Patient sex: F
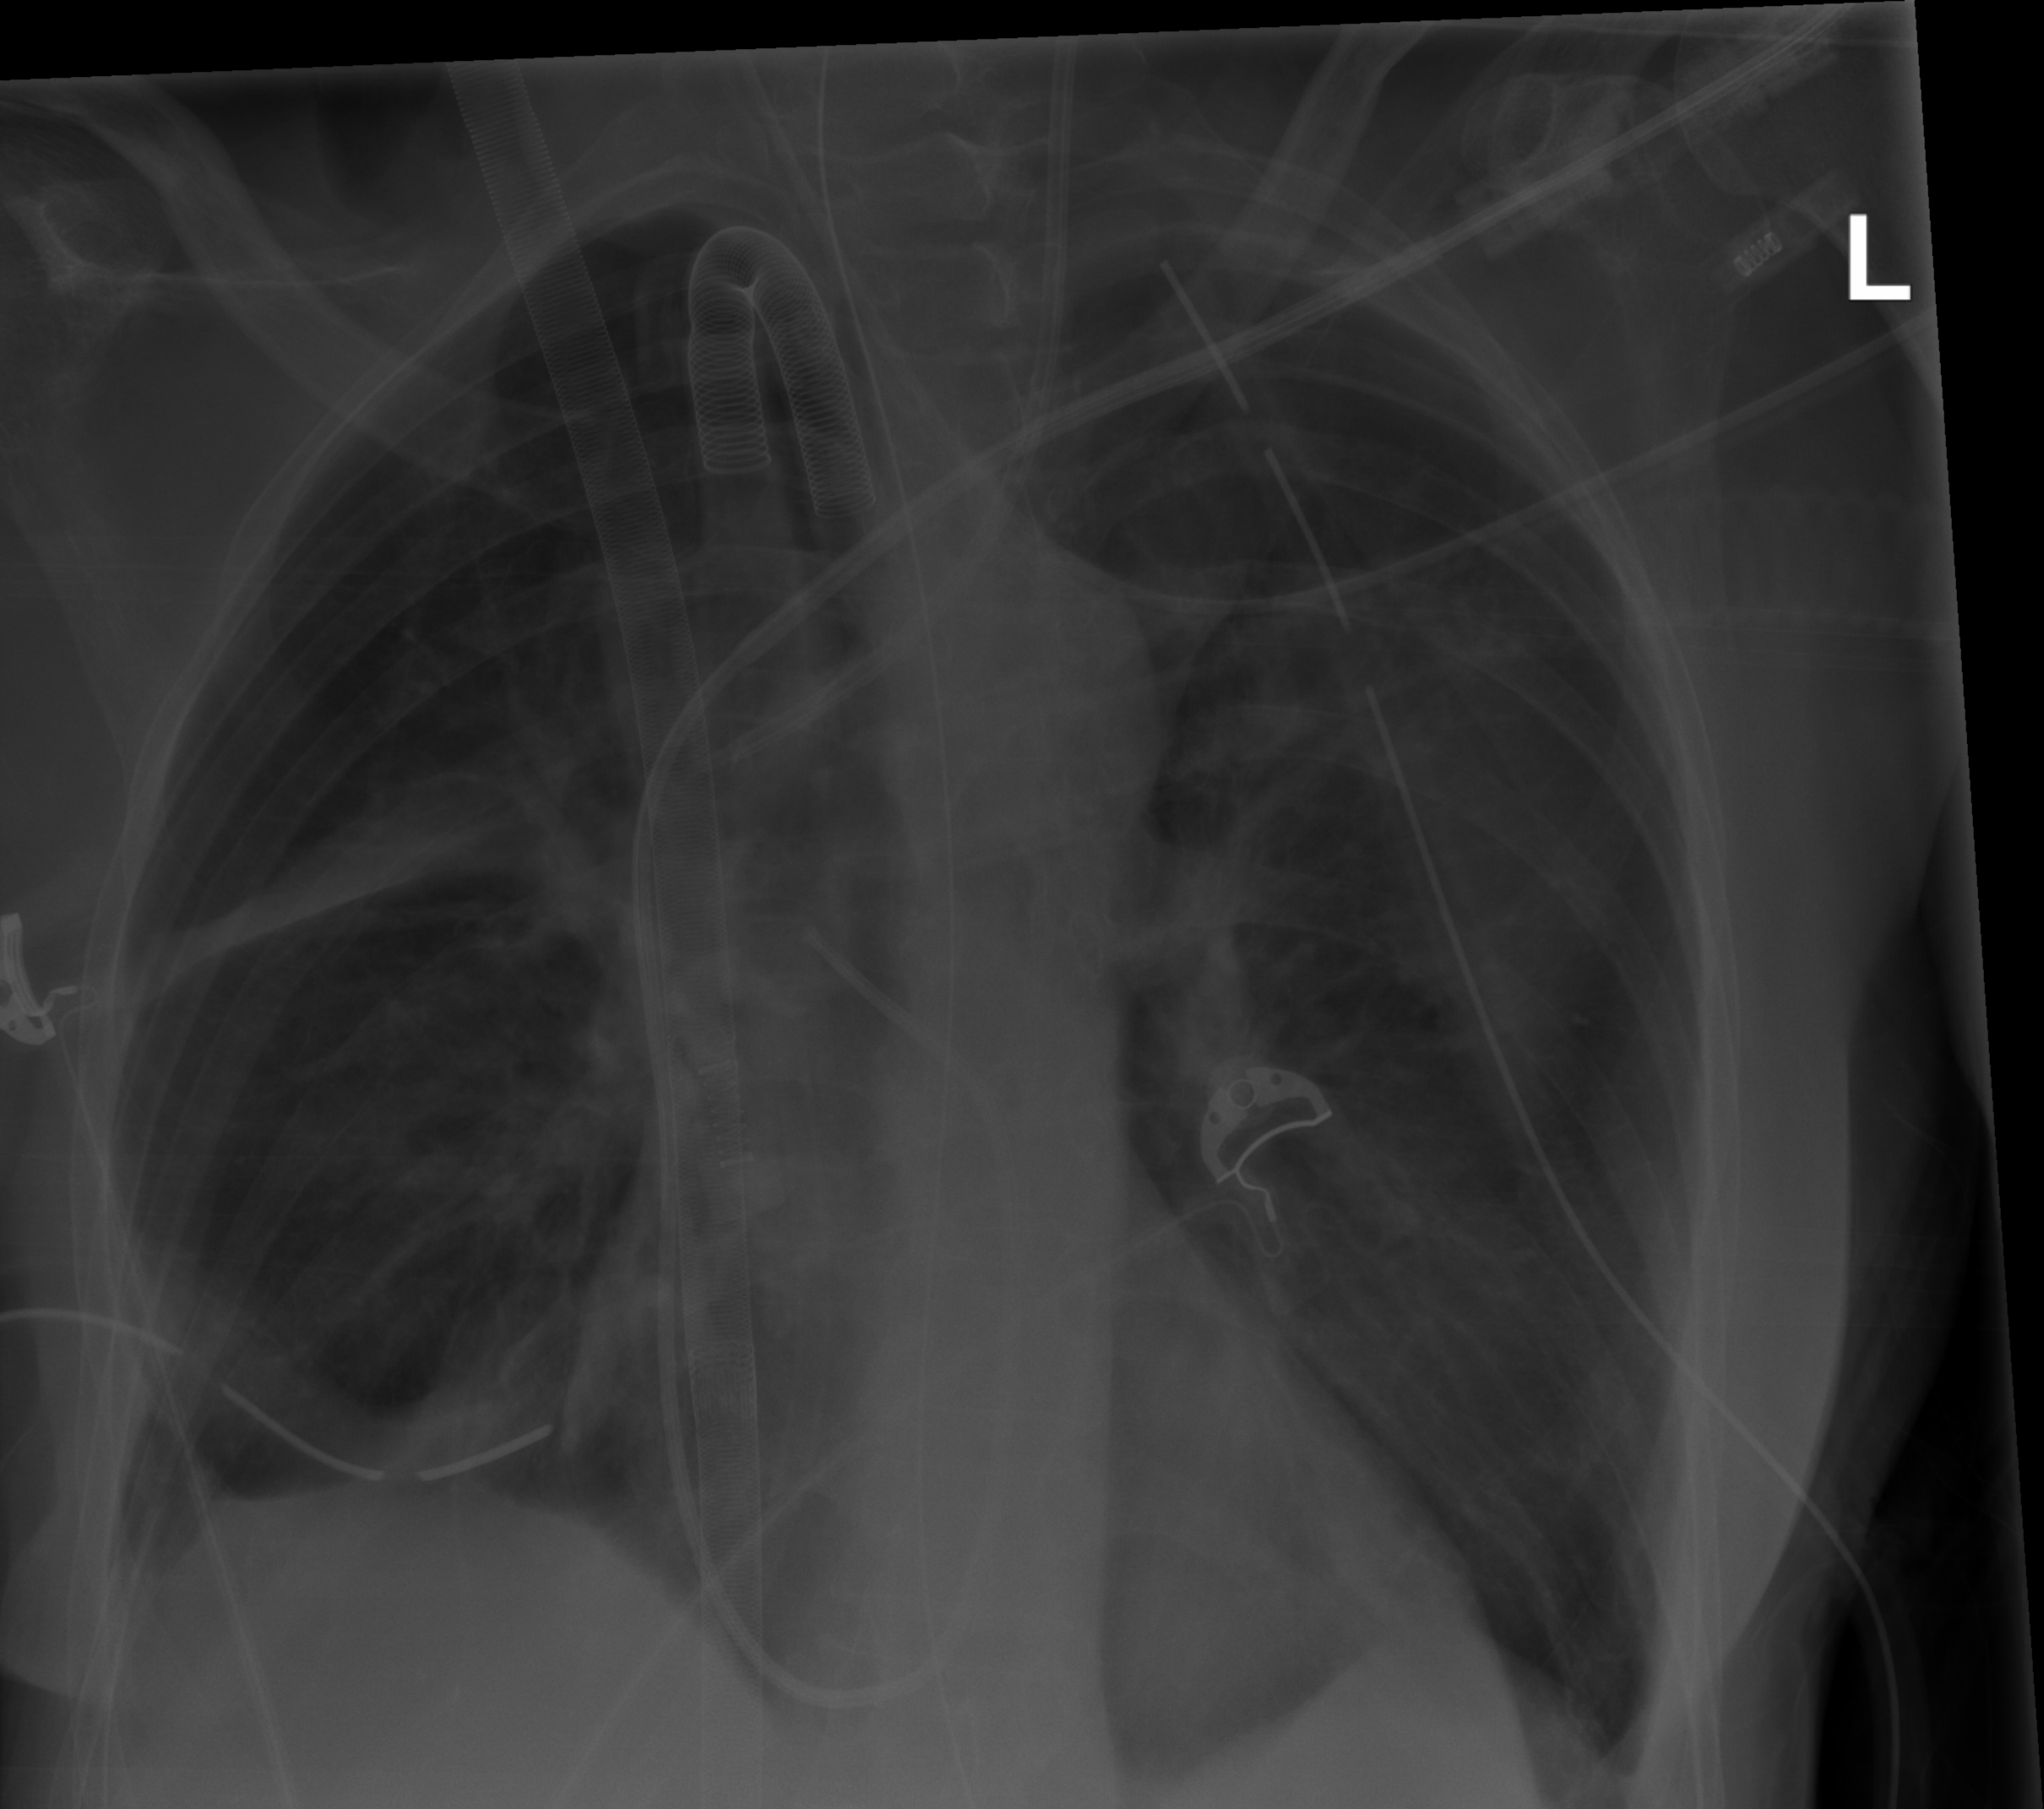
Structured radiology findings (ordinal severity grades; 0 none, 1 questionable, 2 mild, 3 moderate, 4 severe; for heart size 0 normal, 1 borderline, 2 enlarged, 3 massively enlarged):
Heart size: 0
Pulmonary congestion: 0
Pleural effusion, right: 2
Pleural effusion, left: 2
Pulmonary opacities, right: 0
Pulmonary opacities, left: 0
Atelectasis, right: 2
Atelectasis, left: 1